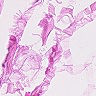
Metastatic tissue present: no